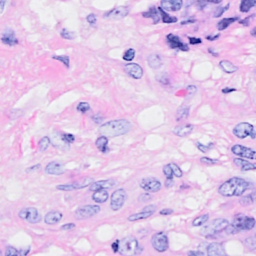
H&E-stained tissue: Breast